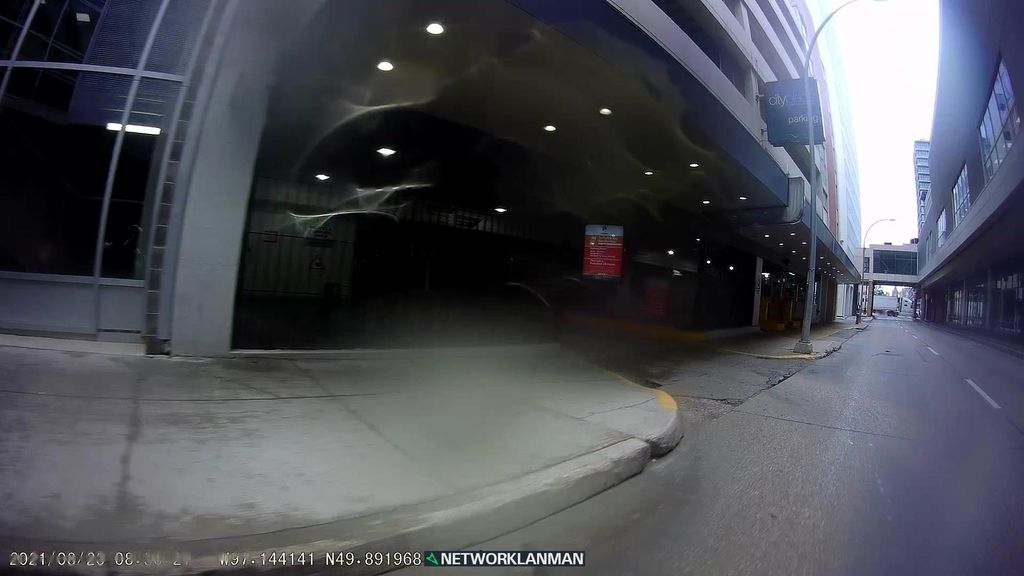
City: winnipeg